Interaction volume radius: 5 \u00c5
Interaction volume height: 10 \u00c5
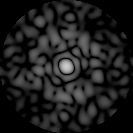
Disorder parameter: 0.824